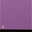
Piece: xx